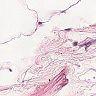
Metastatic tissue present: no